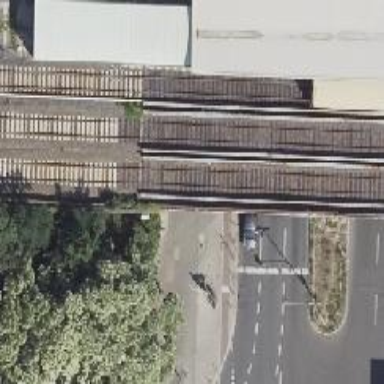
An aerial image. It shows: Railway track.